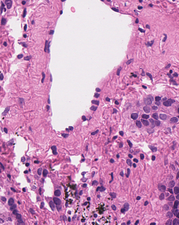
Tumor epithelial tissue: yes
Tumor-associated stroma tissue: yes
Normal tissue: no